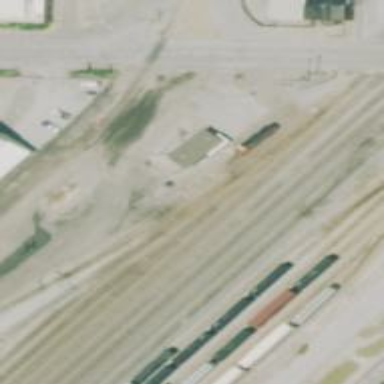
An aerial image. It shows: View of railway yard.